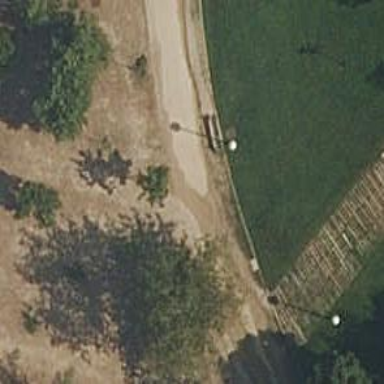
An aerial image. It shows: Brown bench in the vicinity.